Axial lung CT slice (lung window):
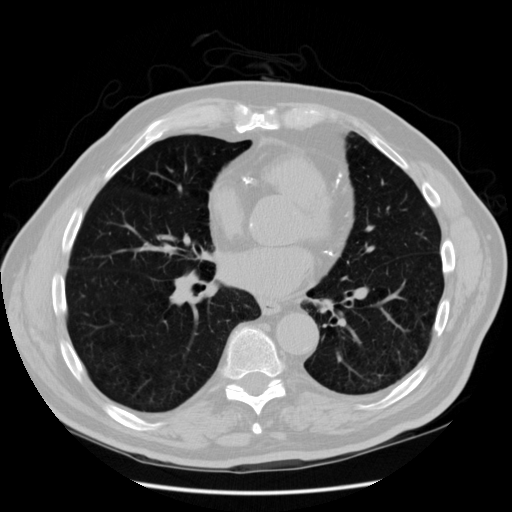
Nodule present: no